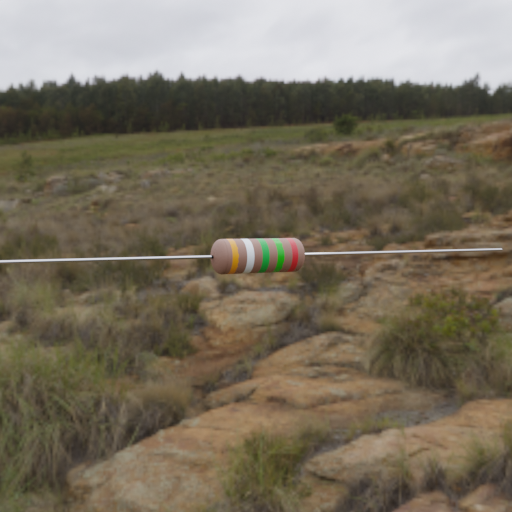
Resistor colour bands (in order): orange, white, green, green, red